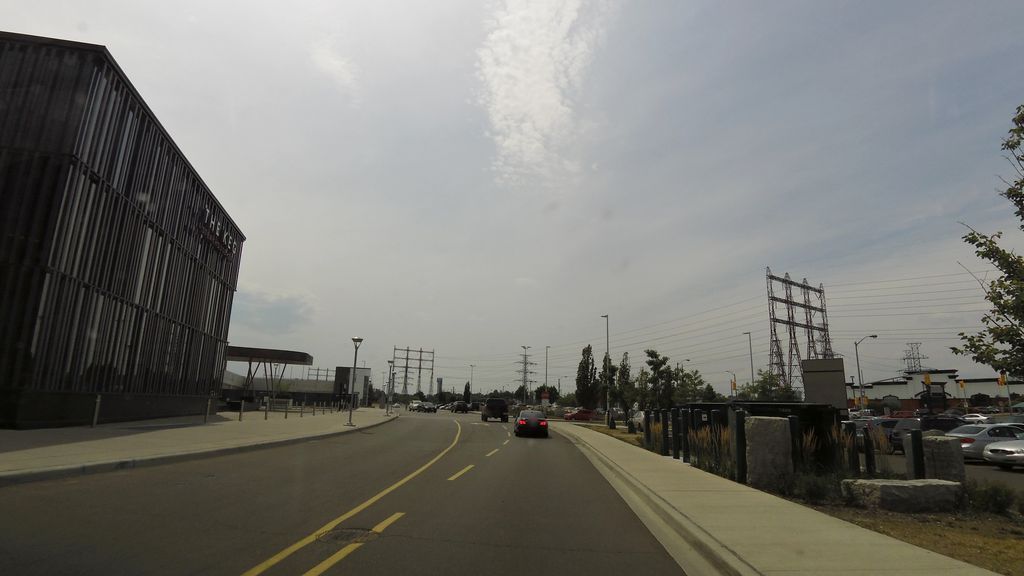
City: toronto